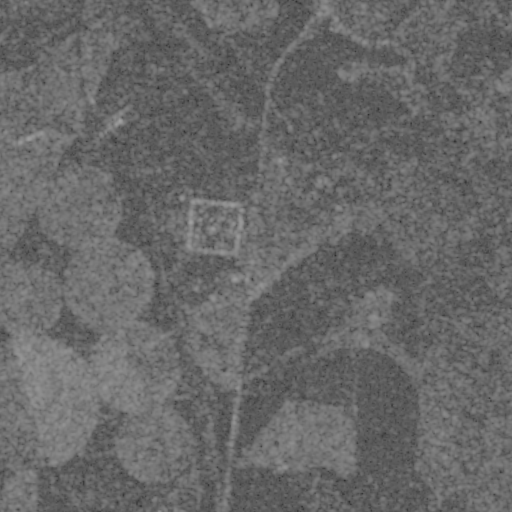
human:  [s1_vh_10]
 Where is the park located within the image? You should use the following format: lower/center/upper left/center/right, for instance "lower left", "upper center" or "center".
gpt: The park is located in the center of the image.
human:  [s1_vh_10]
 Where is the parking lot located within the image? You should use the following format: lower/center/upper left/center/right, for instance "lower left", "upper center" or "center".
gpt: The parking lot is located in the center of the image.
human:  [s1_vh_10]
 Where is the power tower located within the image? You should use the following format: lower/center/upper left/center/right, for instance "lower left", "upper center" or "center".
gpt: The power tower is located in the left of the image.
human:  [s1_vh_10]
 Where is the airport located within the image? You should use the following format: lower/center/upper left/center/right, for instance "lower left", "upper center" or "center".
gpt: There is no airport in the image.

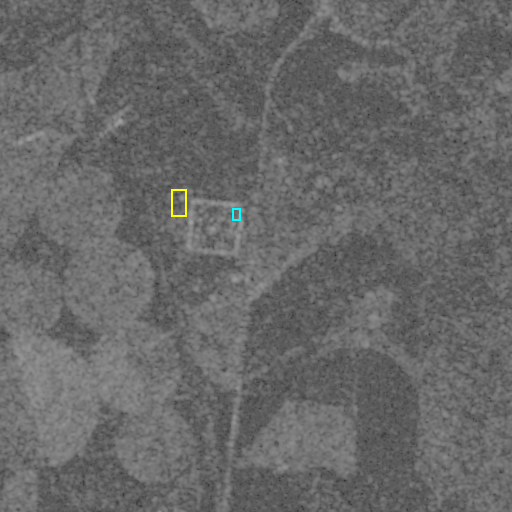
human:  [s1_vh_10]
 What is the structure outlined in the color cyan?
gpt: The structure outlined in cyan is a park.
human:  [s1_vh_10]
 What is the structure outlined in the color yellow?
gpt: The structure outlined in yellow is a parking lot.
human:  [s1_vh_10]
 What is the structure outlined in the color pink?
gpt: There is no pink outline.